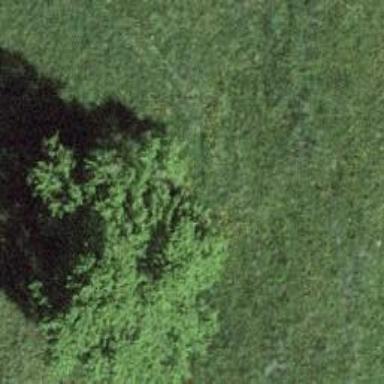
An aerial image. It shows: Urban tree adds touch of nature to the surroundings.